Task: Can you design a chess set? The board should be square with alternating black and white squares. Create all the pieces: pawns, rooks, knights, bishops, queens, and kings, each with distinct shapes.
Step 1543:
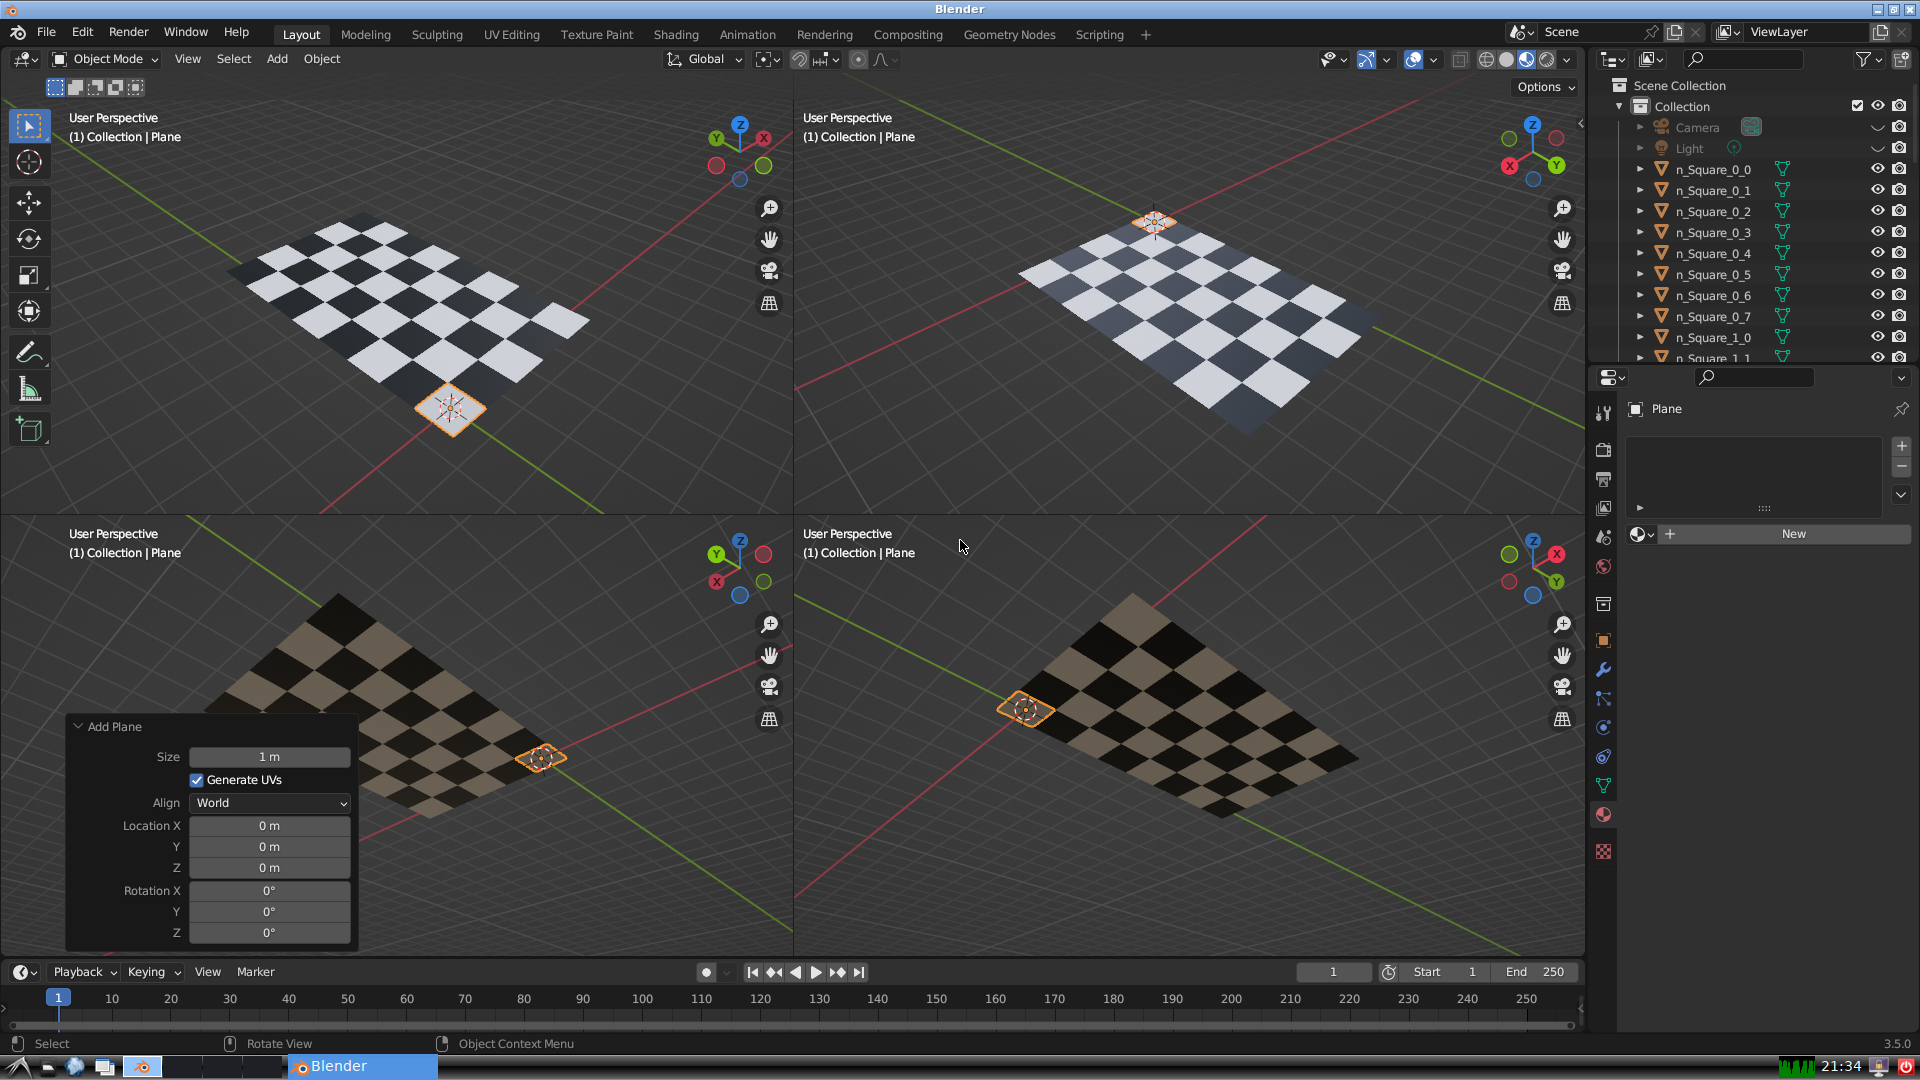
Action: {"key_press": ['Ctrl, Home']}